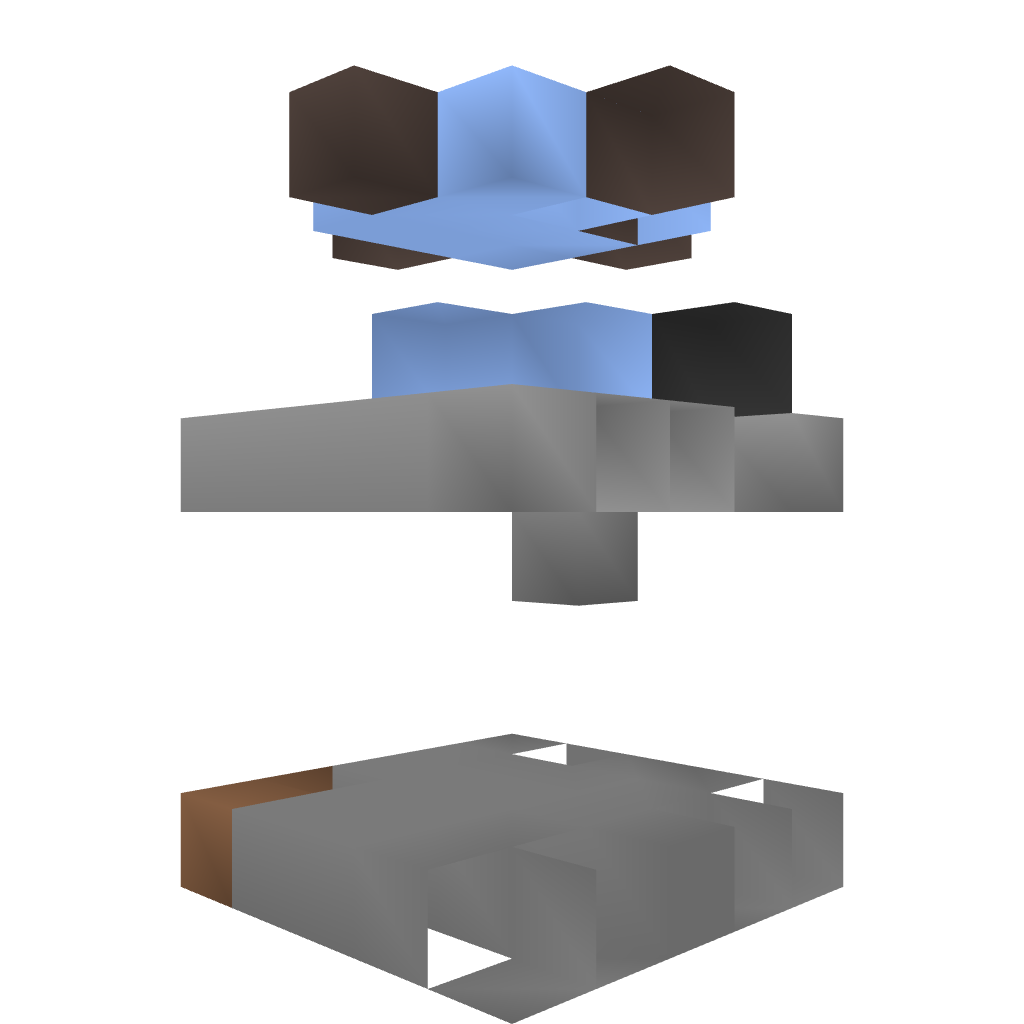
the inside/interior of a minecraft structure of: A simple redstone trash.